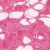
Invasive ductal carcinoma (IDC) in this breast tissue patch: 0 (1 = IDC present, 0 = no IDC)